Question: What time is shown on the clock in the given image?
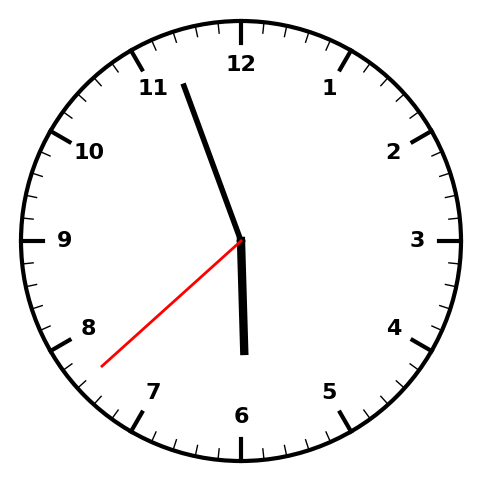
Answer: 05:56:38